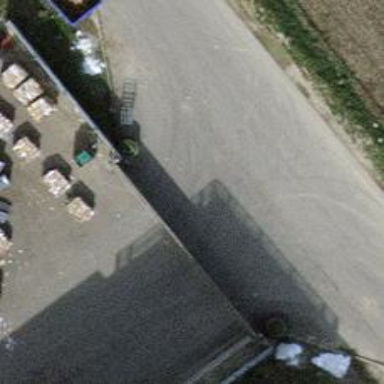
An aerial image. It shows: Gate.